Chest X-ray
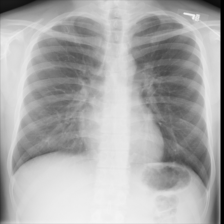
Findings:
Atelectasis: positive
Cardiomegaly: negative
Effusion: negative
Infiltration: negative
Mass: negative
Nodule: negative
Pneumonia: positive
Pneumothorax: negative
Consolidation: negative
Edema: negative
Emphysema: negative
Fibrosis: negative
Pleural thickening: negative
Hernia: negative